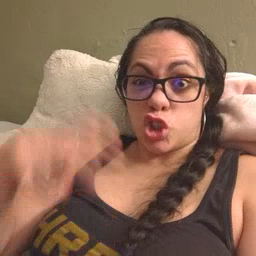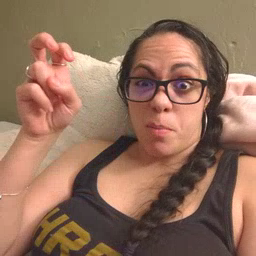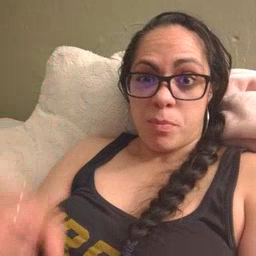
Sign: jump